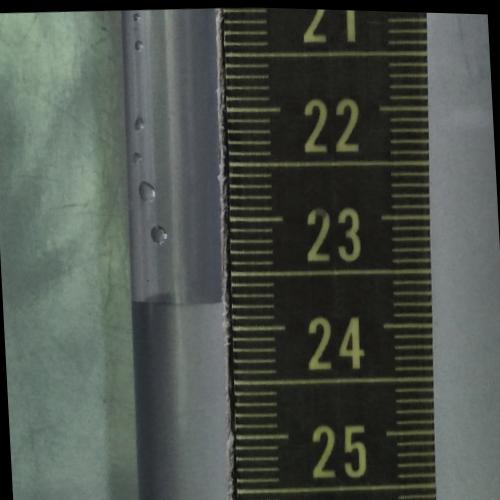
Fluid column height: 23.8 cm